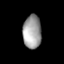
Tissue: lung
Cell type: Endothelial cells
Senescence score: 0.5601
Nuclear area (px): 601
Mean DAPI intensity: 159.765